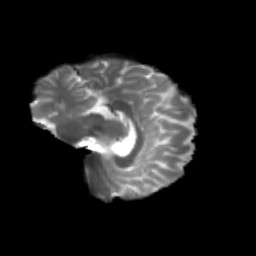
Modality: T2w
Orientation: sagittal
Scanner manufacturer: siemens
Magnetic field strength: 3 T
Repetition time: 4.16 s
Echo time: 0.0806 s